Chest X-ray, PA view. Patient: 66 years old, sex F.
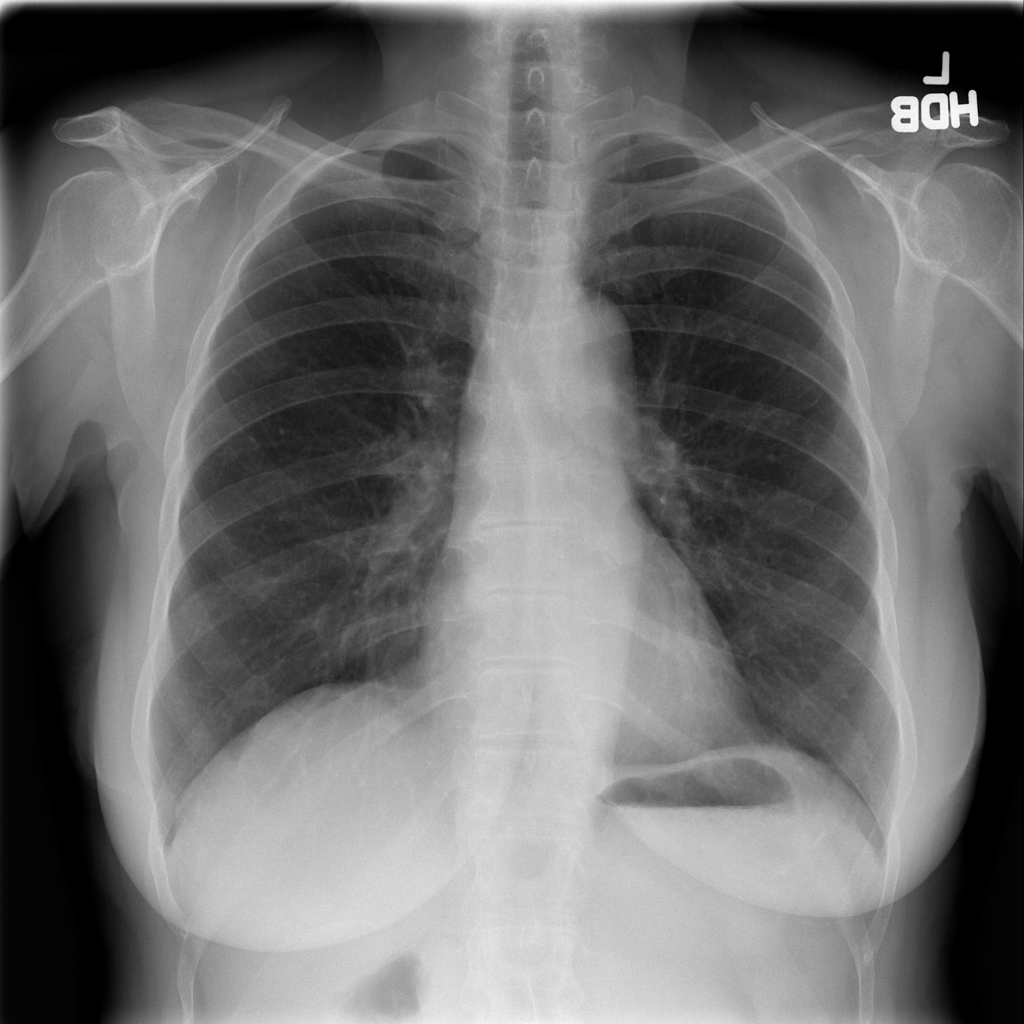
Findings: No Finding